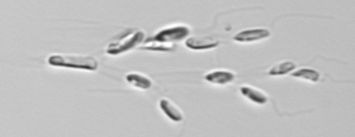
Label: Dinobryon